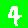
Digit: 4